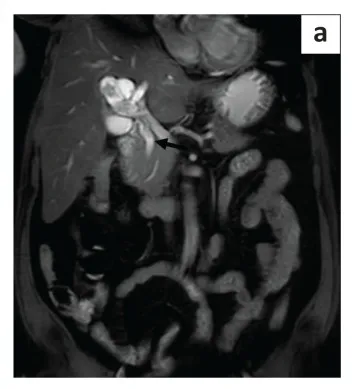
(a) Balanced Turbo Field Echo (BTFE) coronal section showing the dilated downstream common hepatic duct and CBD (black arrow), separate from the lesion at the primary confluence.
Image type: radiology (mri)